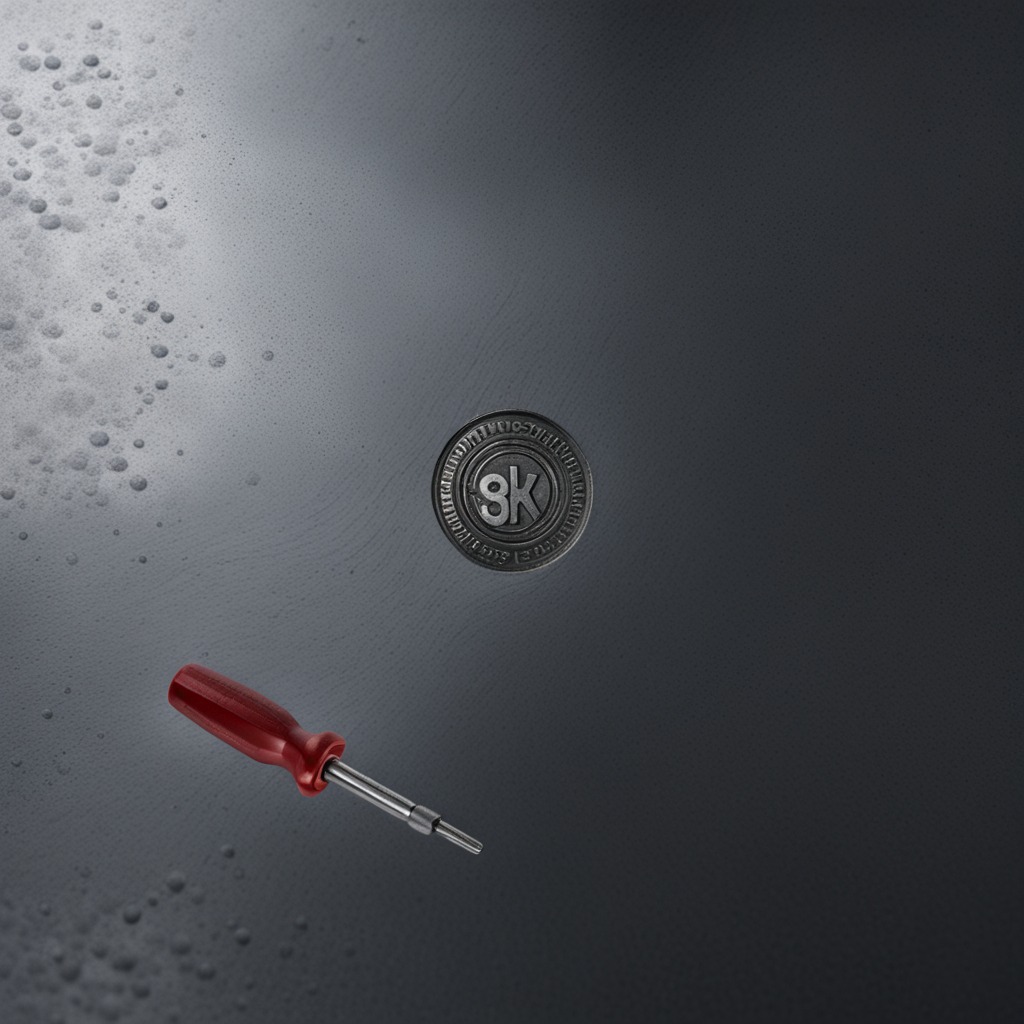
A screwdriver lies on the cold steel table in a mining workshop gritty textures.